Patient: sex M, age 56
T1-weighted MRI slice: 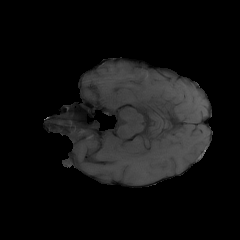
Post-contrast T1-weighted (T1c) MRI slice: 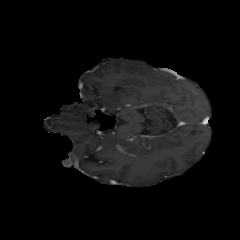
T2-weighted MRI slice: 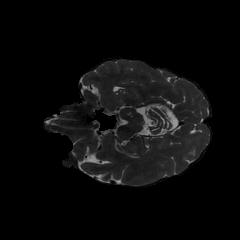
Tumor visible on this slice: no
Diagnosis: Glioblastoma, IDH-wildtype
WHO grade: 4